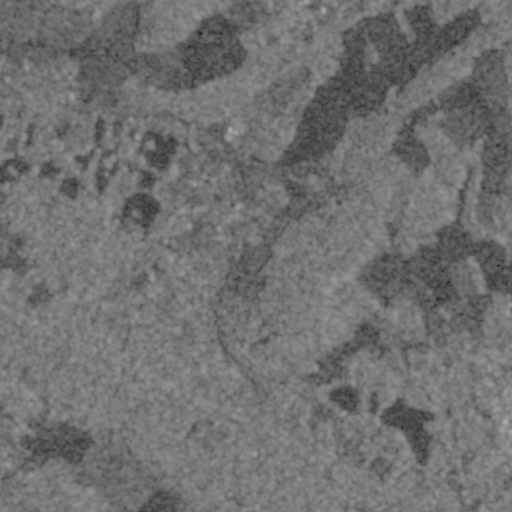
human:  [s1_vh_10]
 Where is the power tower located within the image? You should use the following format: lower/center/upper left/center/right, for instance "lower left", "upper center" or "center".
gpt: The power tower is located in the upper left of the image.
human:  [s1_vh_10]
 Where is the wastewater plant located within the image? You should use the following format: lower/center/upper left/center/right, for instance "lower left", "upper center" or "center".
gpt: The wastewater plant is located in the center left of the image.
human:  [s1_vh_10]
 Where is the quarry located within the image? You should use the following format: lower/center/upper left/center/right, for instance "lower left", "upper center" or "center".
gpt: There is no quarry in the image.

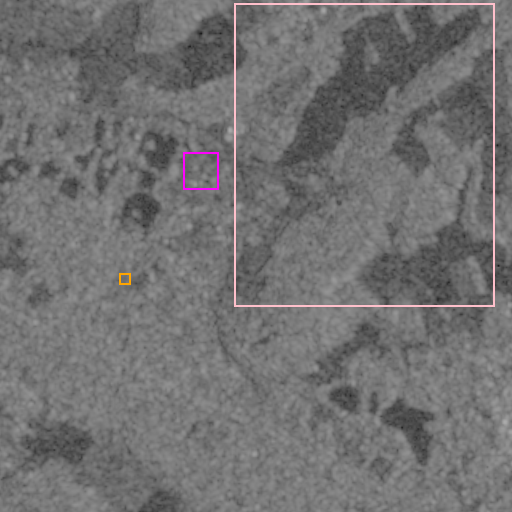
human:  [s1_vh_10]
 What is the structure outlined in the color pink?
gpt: The structure outlined in pink is a crop field.
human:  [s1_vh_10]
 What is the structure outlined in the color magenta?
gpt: The structure outlined in magenta is a park.
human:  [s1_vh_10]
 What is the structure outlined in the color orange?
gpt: The structure outlined in orange is a wastewater plant.
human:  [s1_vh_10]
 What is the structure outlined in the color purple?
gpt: There is no purple outline.